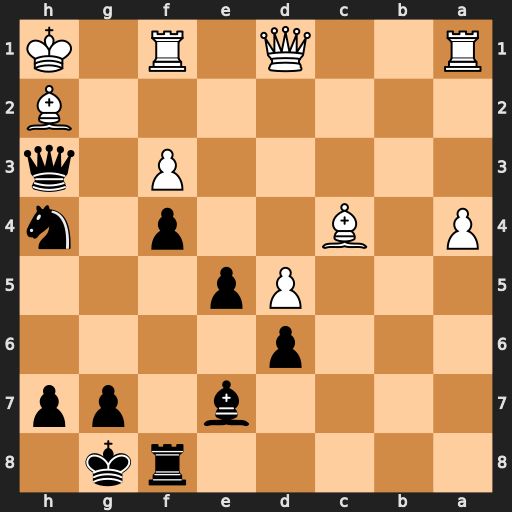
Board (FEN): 5rk1/4b1pp/3p4/3Pp3/P1B2p1n/5P1q/7B/R2Q1R1K
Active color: b
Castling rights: -
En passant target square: -
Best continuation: Qg2#